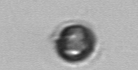
Label: Dinophyceae